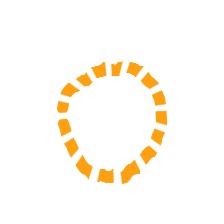
Shape: circle